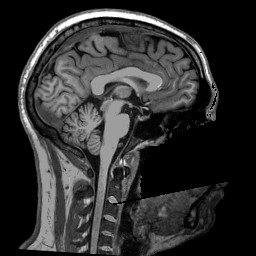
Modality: T1w
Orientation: sagittal